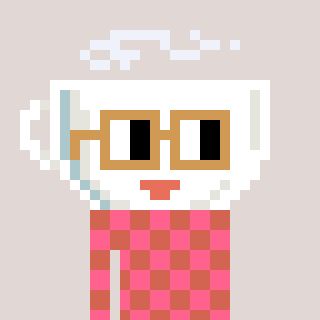
a pixel art character with square brown glasses, a mug-shaped head and a peachy-colored body on a warm background